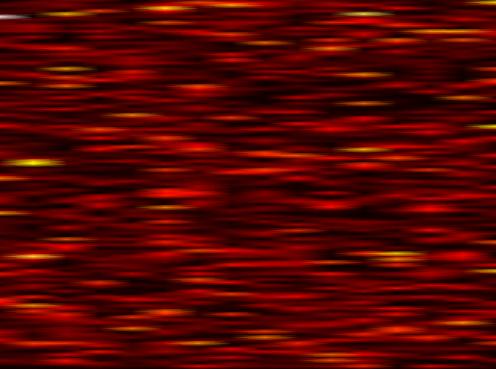
Label: FBMC